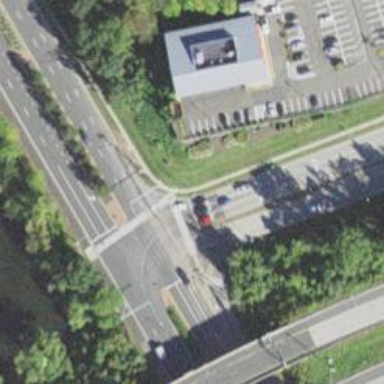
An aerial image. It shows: Footway crossing with uncontrolled zebra markings.